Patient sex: M
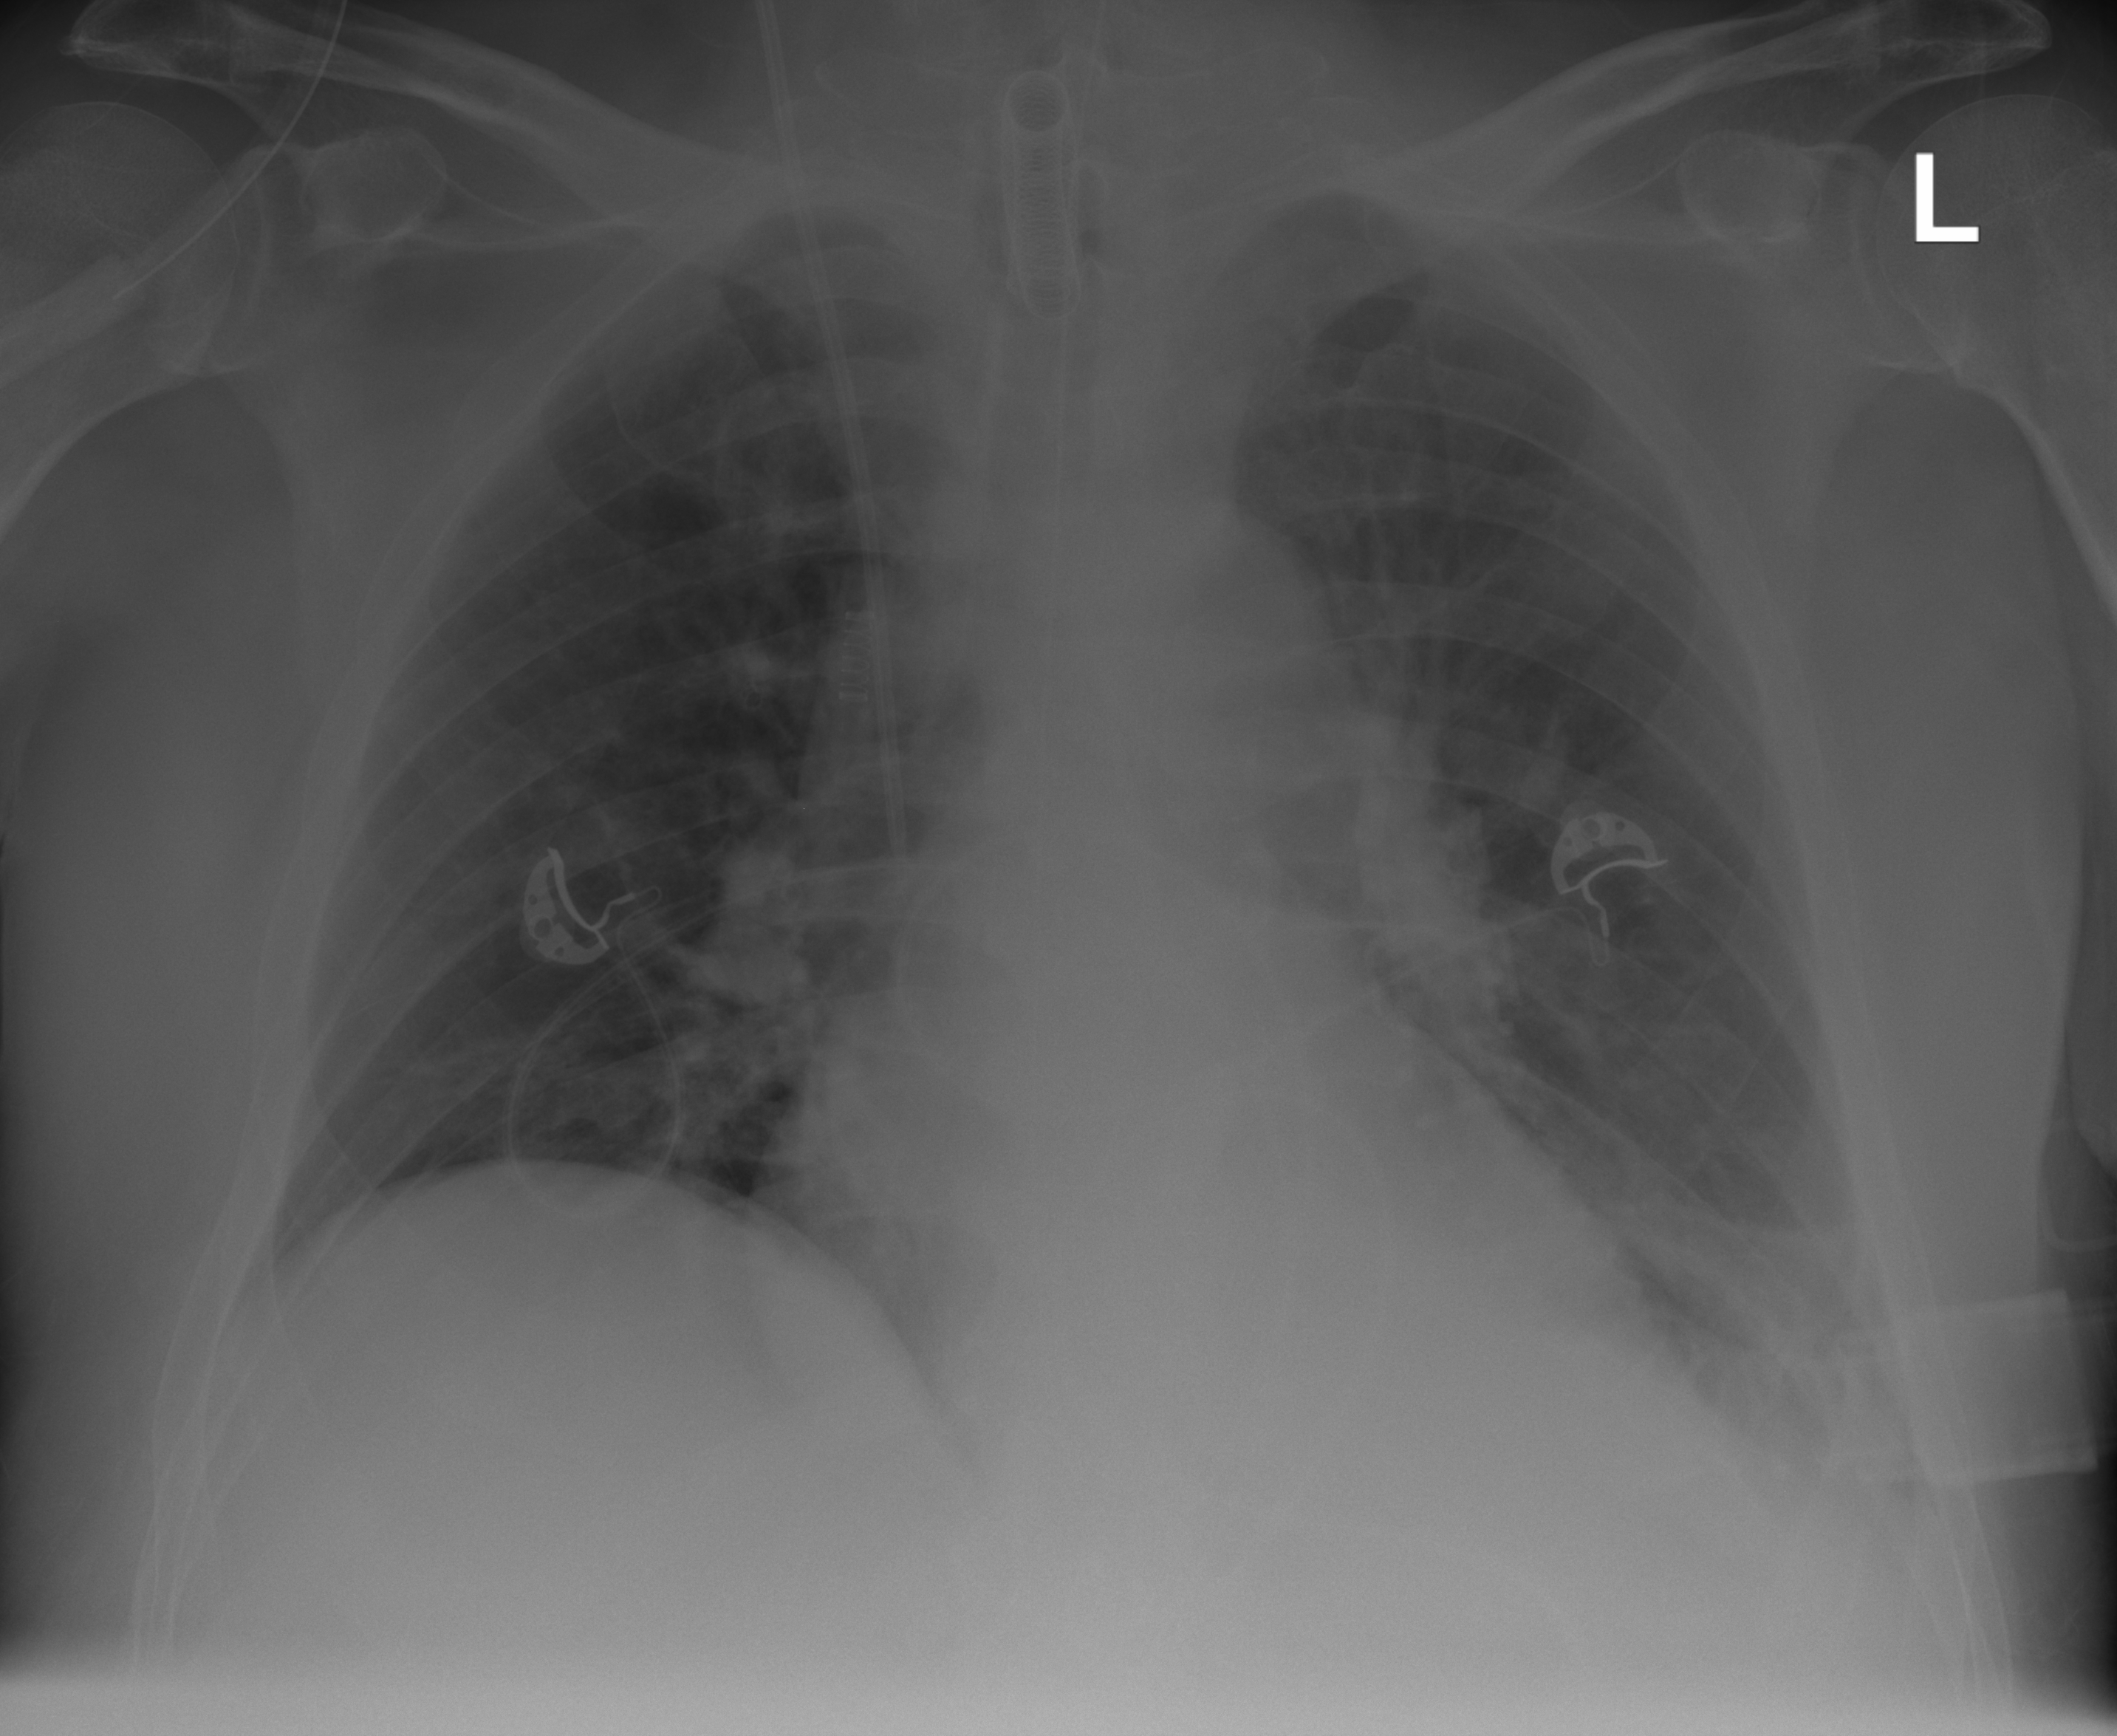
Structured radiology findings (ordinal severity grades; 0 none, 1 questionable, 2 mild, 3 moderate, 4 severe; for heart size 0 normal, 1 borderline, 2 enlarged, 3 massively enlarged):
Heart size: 0
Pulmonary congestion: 0
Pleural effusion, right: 0
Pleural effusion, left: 0
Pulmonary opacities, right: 0
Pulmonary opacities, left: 1
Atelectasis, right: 0
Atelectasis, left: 0